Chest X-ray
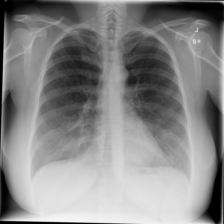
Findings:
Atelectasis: negative
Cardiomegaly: negative
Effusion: negative
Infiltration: negative
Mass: negative
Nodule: negative
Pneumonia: negative
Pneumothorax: negative
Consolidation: negative
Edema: negative
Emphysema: negative
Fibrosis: negative
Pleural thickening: negative
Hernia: negative